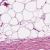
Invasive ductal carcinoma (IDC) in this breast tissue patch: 1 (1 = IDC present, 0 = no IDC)